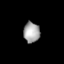
Tissue: lung
Cell type: Epithelial cells
Senescence score: 0.1937
Nuclear area (px): 324
Mean DAPI intensity: 165.799